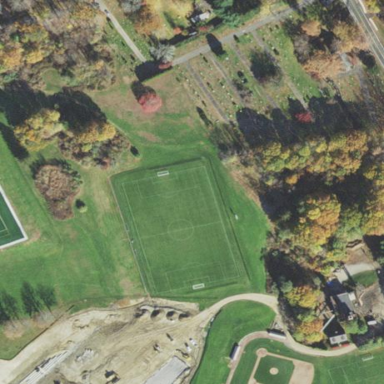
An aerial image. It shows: Lacrosse pitch for sports and leisure activities.